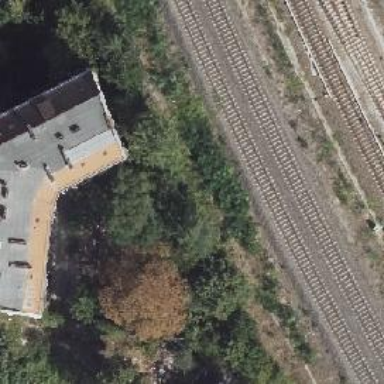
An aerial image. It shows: Railway track.